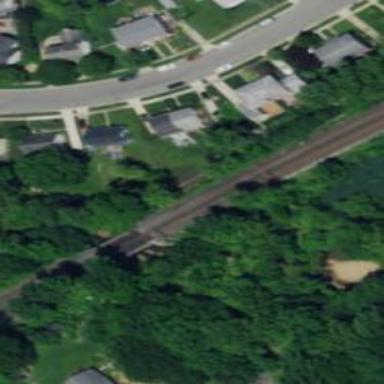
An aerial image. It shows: Bridge for light rail electrified with contact line.